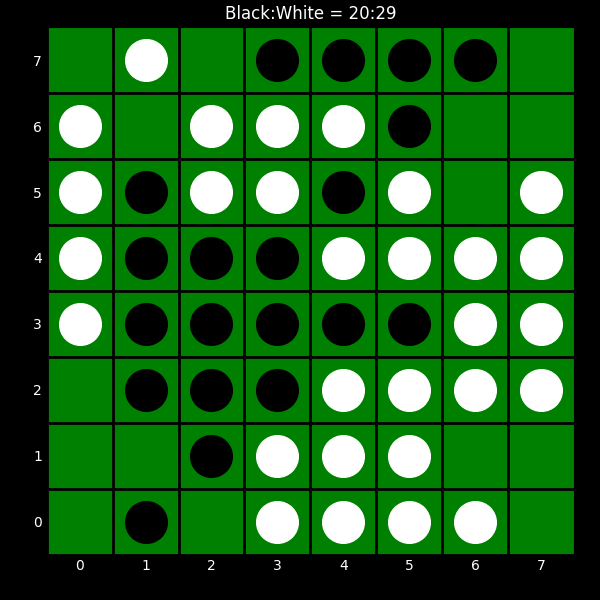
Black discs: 20
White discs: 29